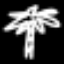
Label: palm tree